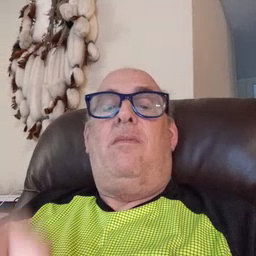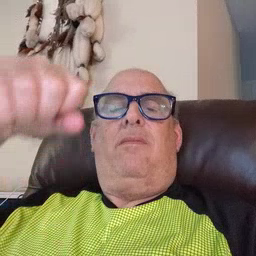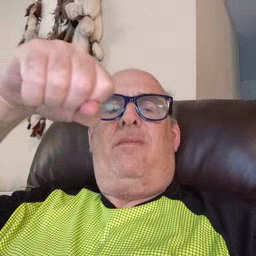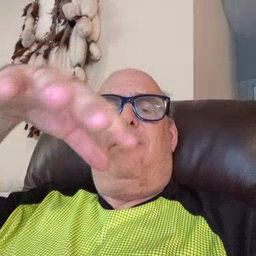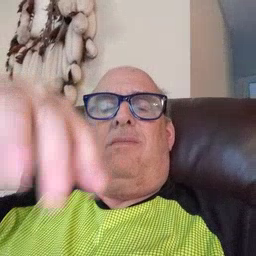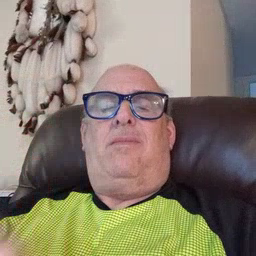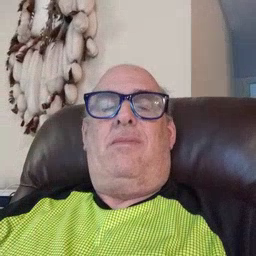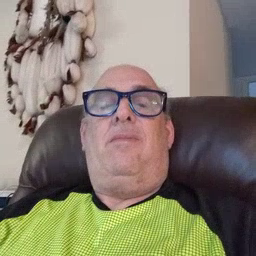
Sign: lamp